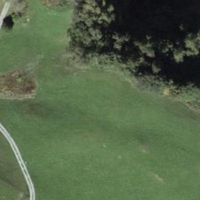
EUNIS habitat code: 44
Species observed at this site:
Dactylorhiza sambucina